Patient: sex M, age 74
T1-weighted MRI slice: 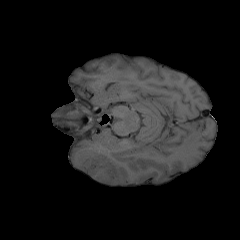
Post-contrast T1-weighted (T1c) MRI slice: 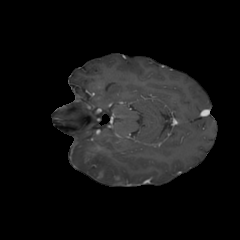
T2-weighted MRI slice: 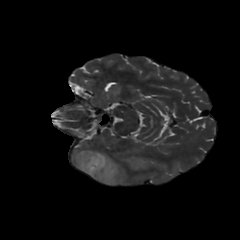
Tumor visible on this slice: yes
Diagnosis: Astrocytoma, IDH-wildtype
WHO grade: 3